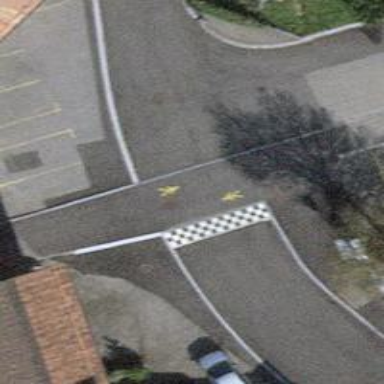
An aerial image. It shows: Uncontrolled road crossing with surface markings.